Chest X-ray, AP view. Patient: 30 years old, sex F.
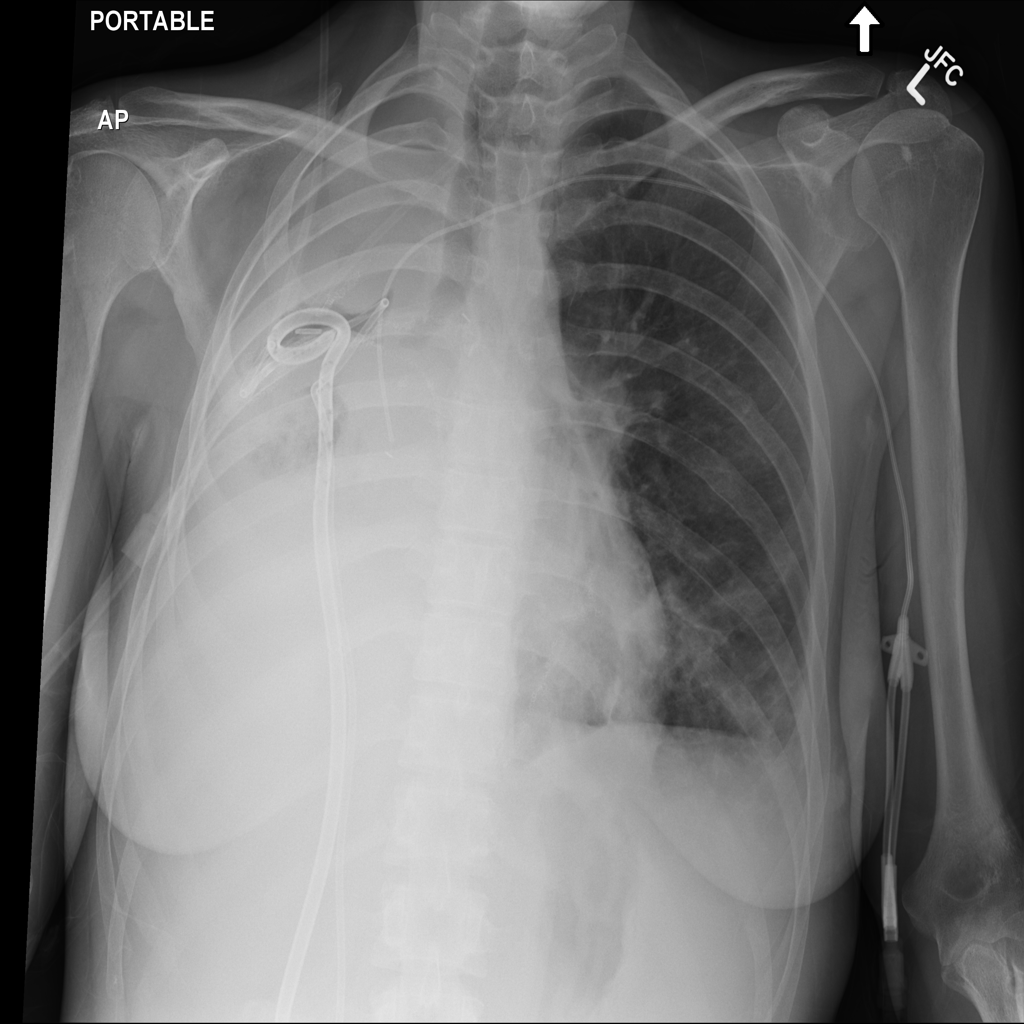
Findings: Infiltration